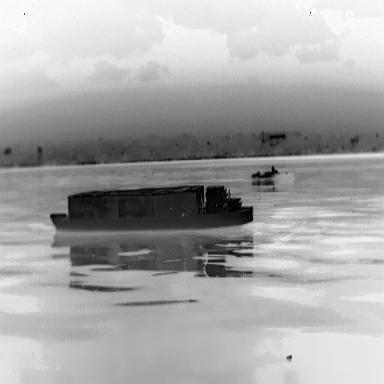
There are two objects shown in the infrared image, including a fishing_boat, and a warship.